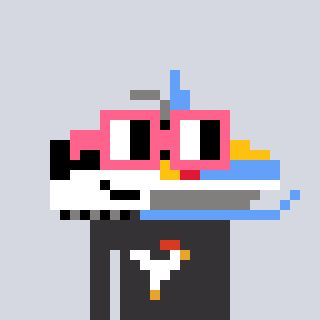
a pixel art character with square pink glasses, a snowmobile-shaped head and a grayscale-colored body on a cool background